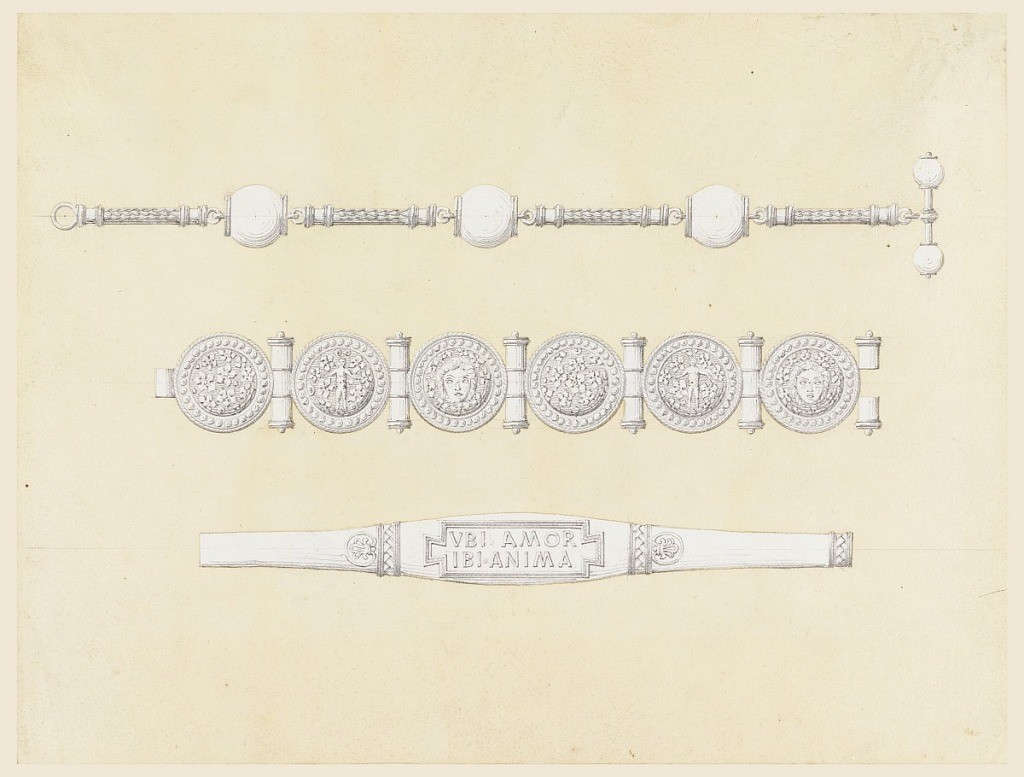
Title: Design for a watch chain and two bracelets
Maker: Augusto Castellani, Roman, 1829 - 1914
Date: ca. 1870
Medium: Graphite, brush and pale yellow wash on white wove paper
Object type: Drawing
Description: Three jewelry designs, each below the other. The watch chain has three balls connected by thin pieces of chain. The first bracelet has six sheild-like disks connected by joints. The second bracelet has a center section inscribed "VBI AMOR / IBI ANIMA."